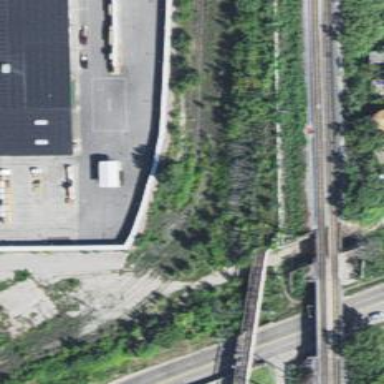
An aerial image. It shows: Abandoned railway siding.